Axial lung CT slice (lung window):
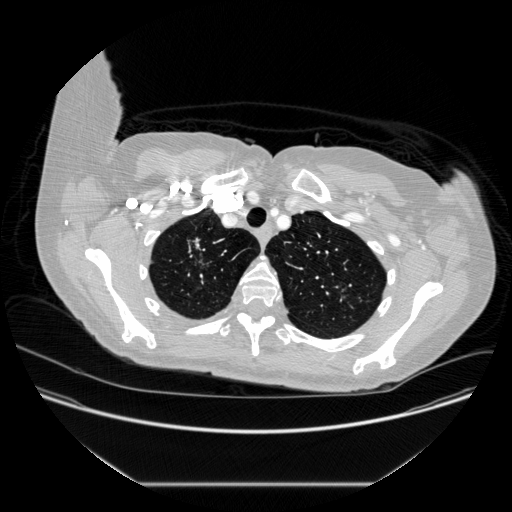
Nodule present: no